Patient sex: F
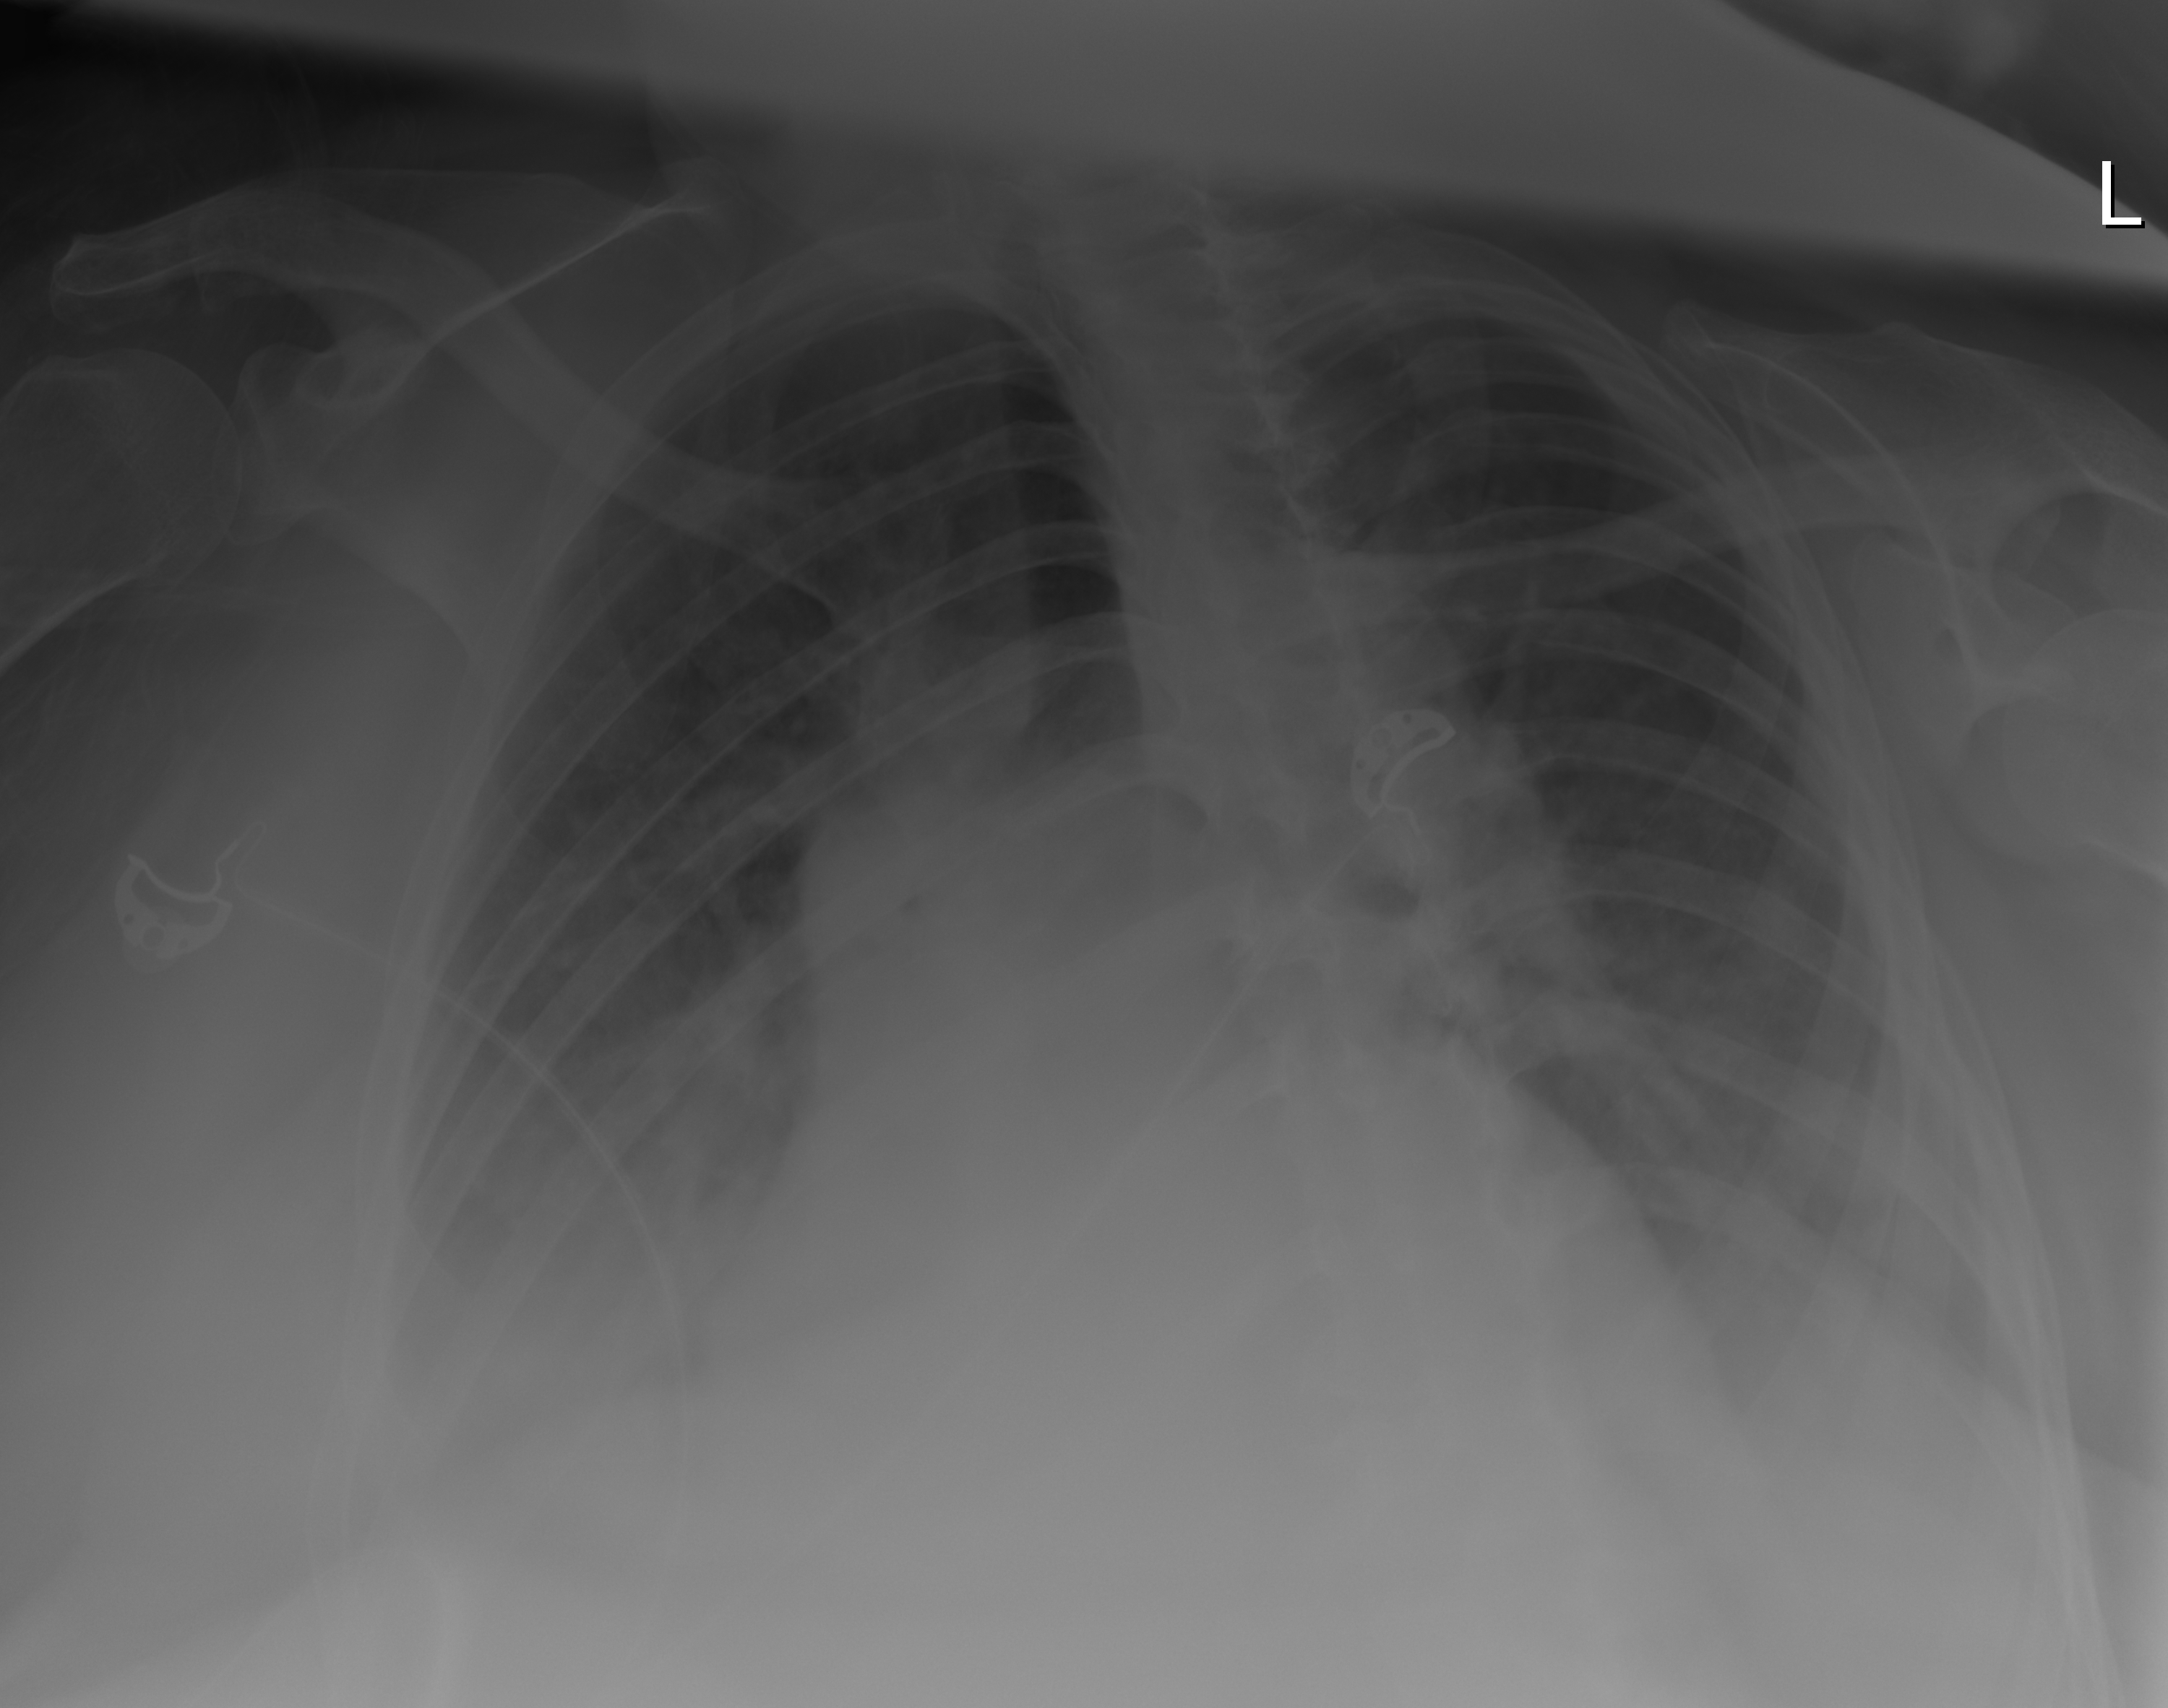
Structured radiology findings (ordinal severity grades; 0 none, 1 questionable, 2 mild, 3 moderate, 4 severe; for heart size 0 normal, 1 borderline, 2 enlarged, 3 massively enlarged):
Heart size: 2
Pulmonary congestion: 2
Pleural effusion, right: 2
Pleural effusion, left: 2
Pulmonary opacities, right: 2
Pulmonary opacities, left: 2
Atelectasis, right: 3
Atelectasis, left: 3